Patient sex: F
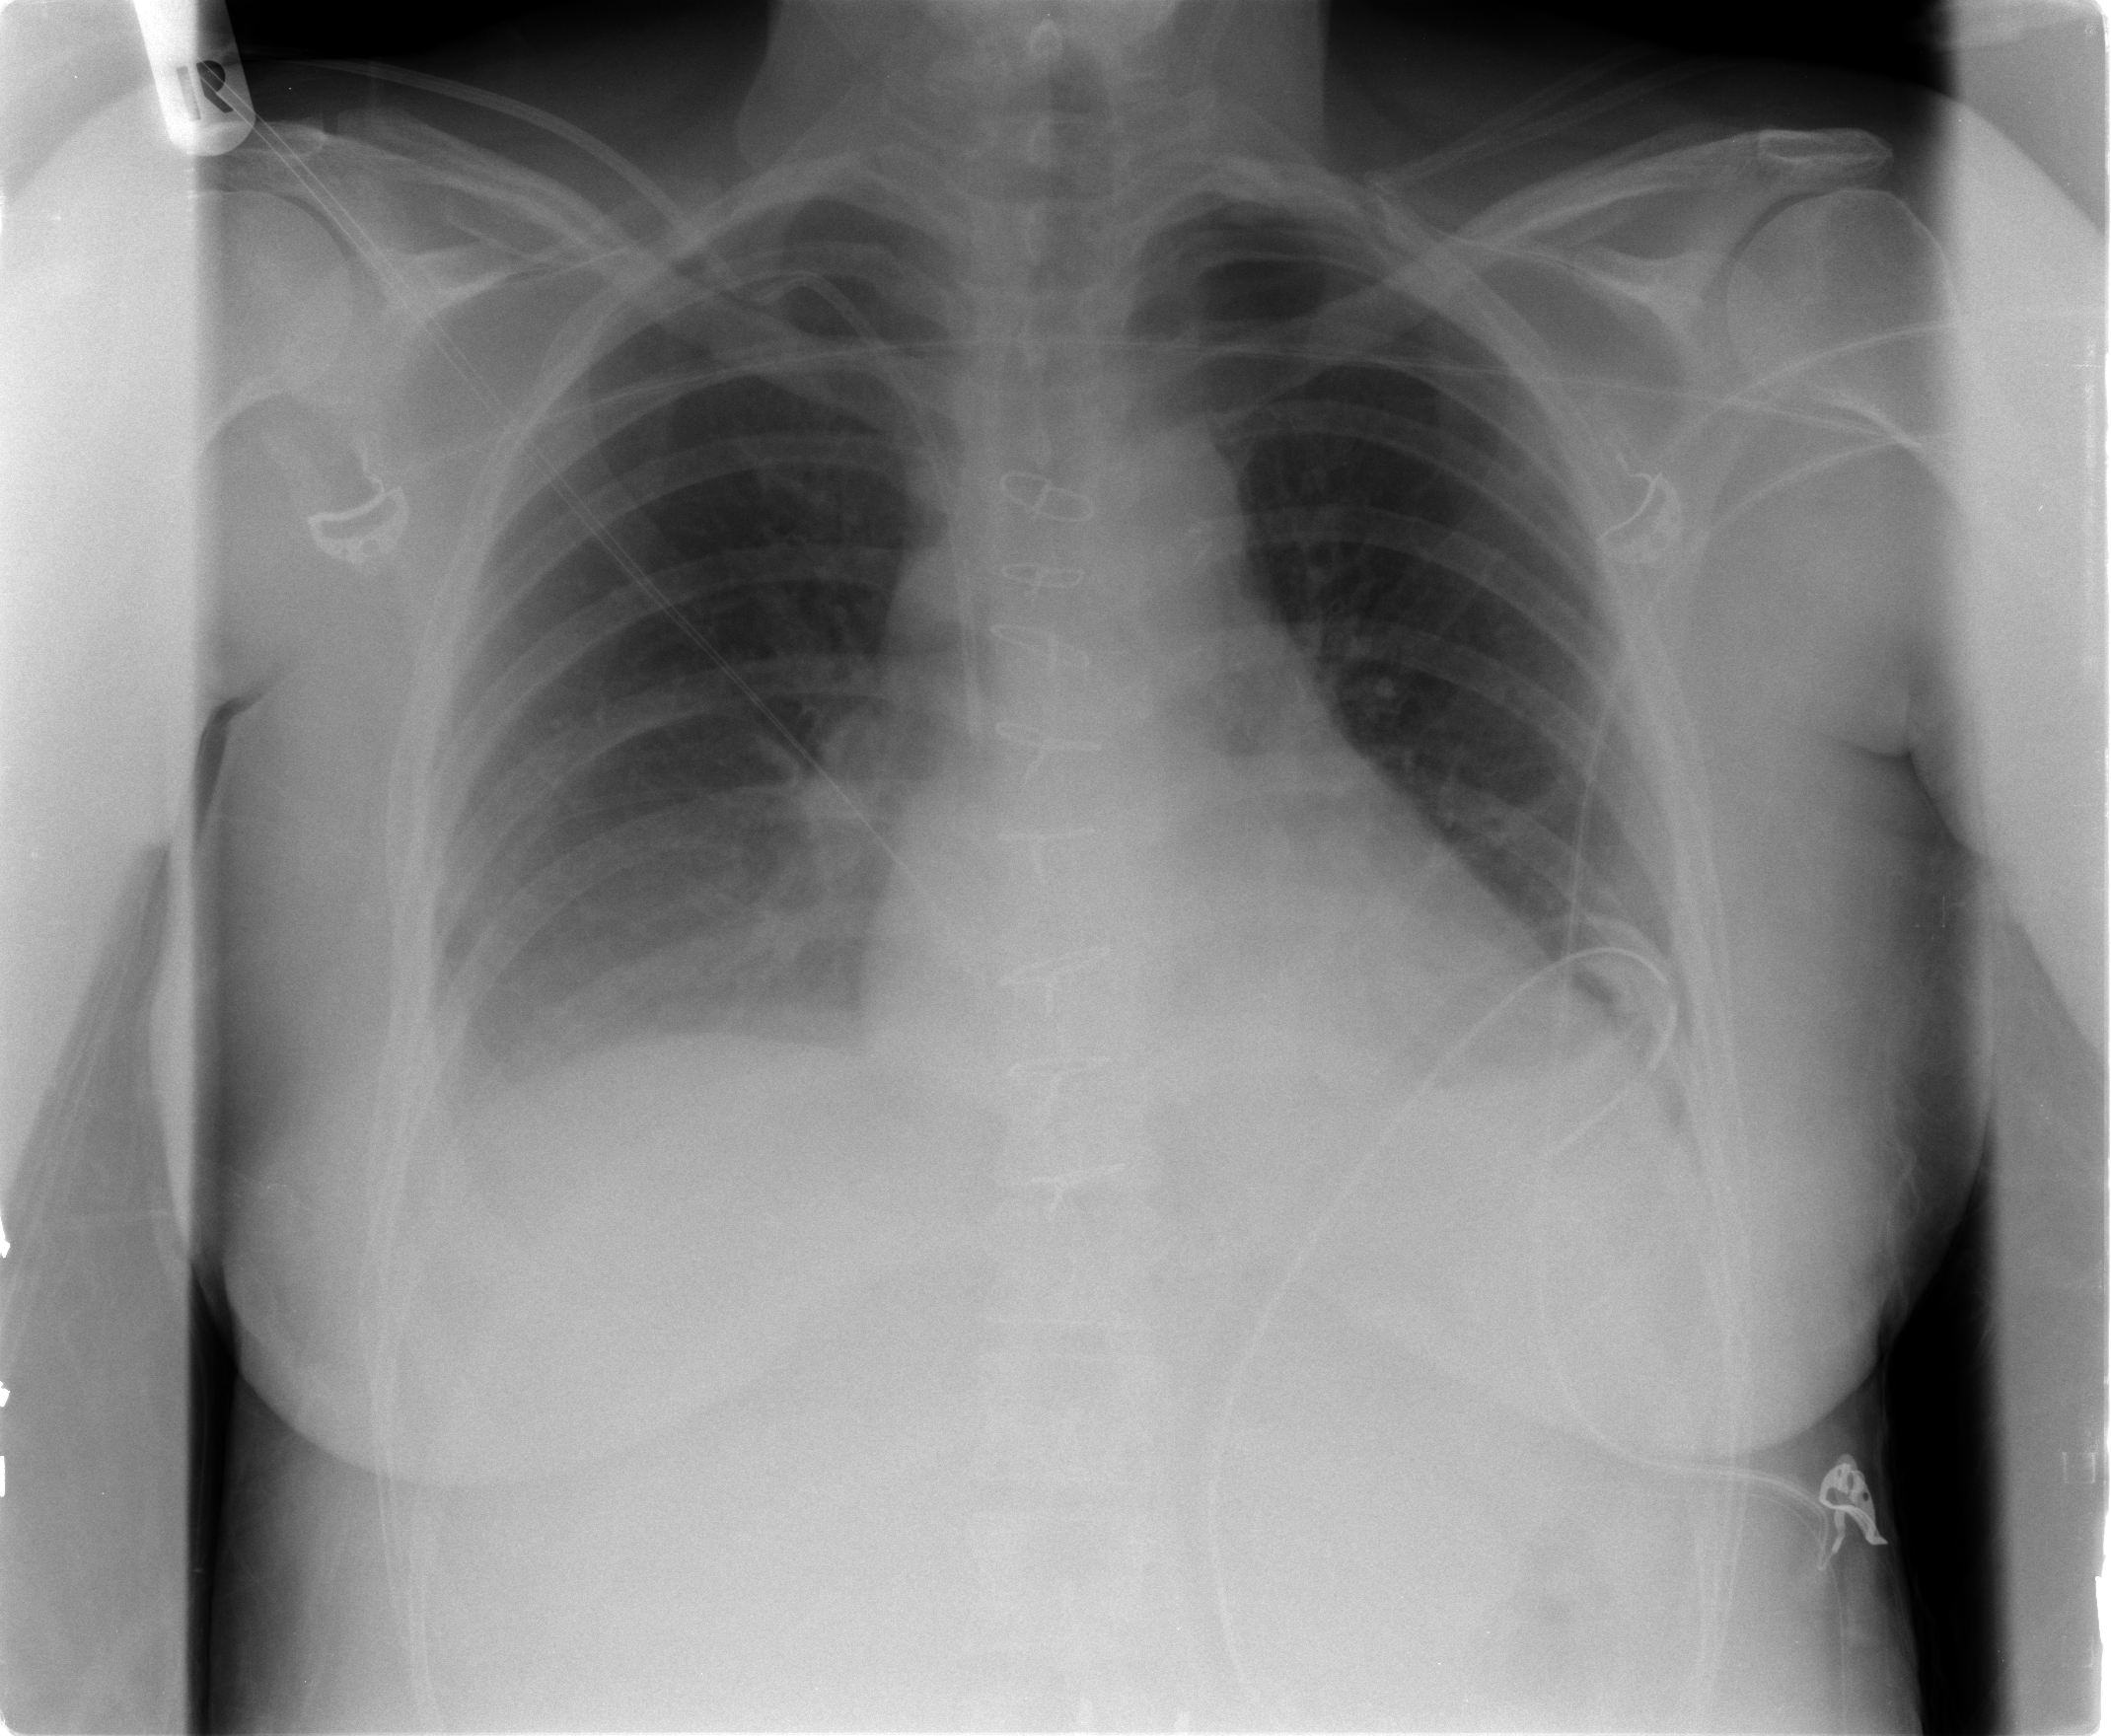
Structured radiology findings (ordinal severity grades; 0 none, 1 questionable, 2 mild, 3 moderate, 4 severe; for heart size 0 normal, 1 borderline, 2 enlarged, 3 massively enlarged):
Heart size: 0
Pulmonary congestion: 0
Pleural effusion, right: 2
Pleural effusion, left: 0
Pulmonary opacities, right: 0
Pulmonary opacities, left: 0
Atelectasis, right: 2
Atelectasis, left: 0